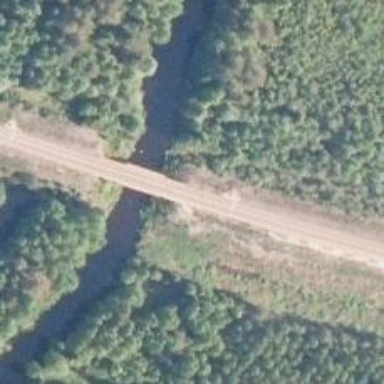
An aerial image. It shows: Bridge used by trains with continuous electrified contact lines.